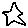
Label: star